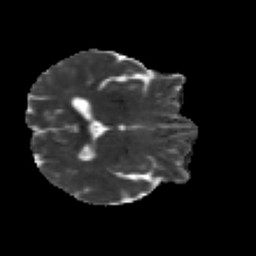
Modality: MD
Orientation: axial
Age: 35
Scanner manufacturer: siemens
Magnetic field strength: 3 T
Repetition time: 2.2 s
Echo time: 0.084 s